Question: I have a simple console application in which I just reading items from a 'configuration.json' file. I am using 'IConfigurationRoot' interface to save the JSON configuration object.
here is my configuration.json file:
'''
{
"Configuration": {
"one": "one",
"two": "two",
"three": "three"
}
}
'''
My code:
'''
public class Program
{
public IConfigurationRoot Configuration { get; set; }
public Program()
{
Configuration = new ConfigurationBuilder()
.SetBasePath(Directory.GetCurrentDirectory())
.AddJsonFile("configuration.json", optional: true, reloadOnChange: true).Build();
}
static void Main(string[] args)
{
Program p = new Program();
string one = p.Configuration.GetValue<string>("Configuration:one");
string two = p.Configuration.GetValue<string>("Configuration:two");
string three = p.Configuration.GetValue<string>("Configuration:three");
Console.WritLine(one);
Console.WritLine(two);
Console.WritLine(three);
}
}
'''
I am getting this when I am printing the values.
I tried GetSection as well and got null in it as well.
Updated:
The issue is file is not found but the file exists in the folder

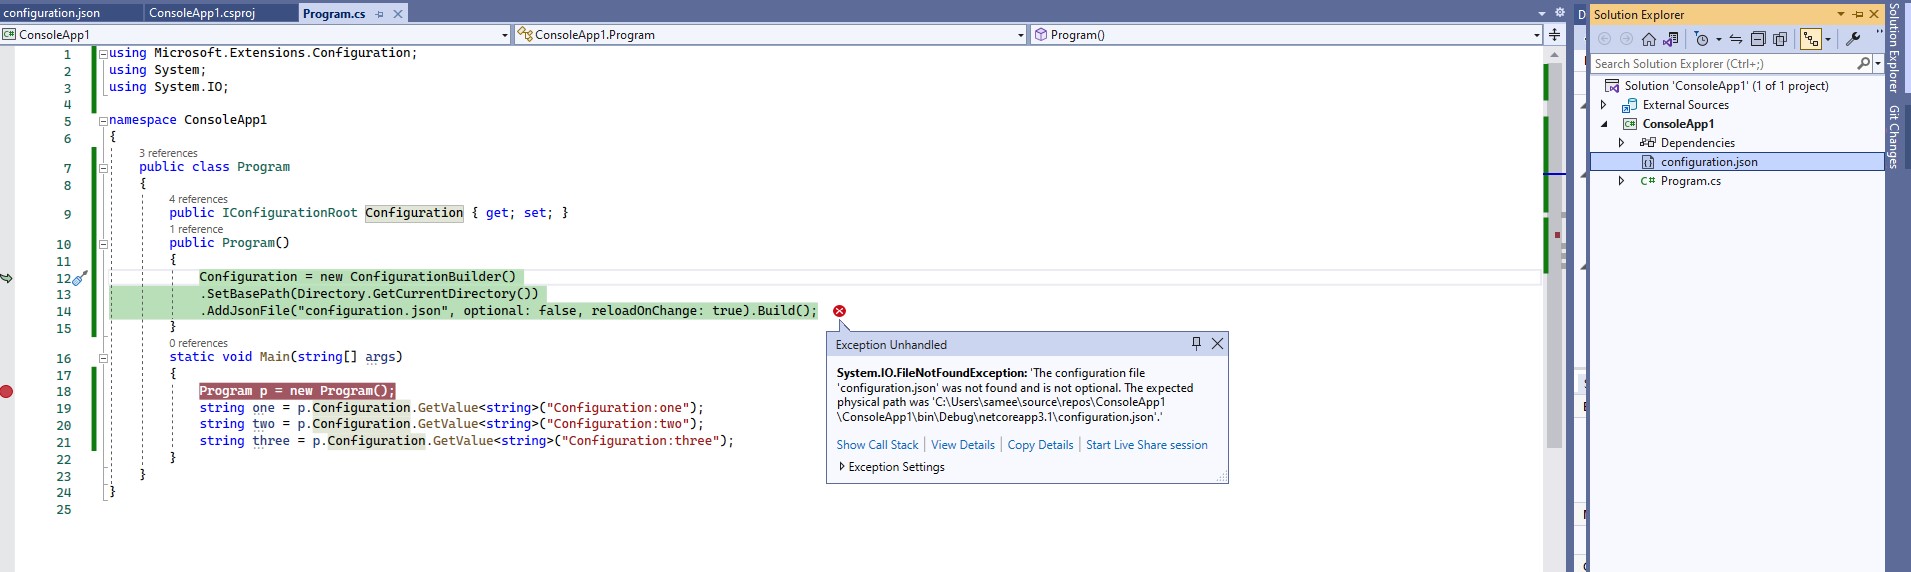
Answer: You have 'configuration.json' file in wrong location.
From exception the file should exist in 'C:\Users\samee\source\repos\ConsoleApp1\ConsoleApp1\bin\Debug\netcoreapp3.1' folder.
You have several options here:
1. If file is included in solution then you can set in file properties Build action to Content and Copy to output directory to Copy always or Copy if newer. This option is preferred - see why in options below.
2. Move configuration.json file there manually - but if you change configuration to Release then you should also manually move the file there.
3. Pass full (absolute) file path to AddJsonFile() method - but if you use some repository like Git on every PC you'll have different absolute path.